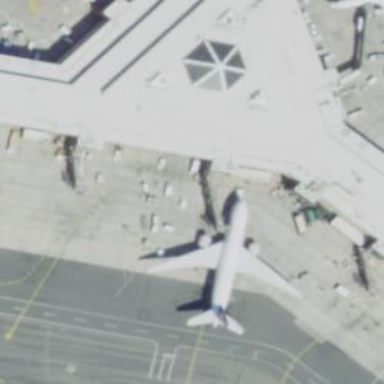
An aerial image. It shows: Airport gate.